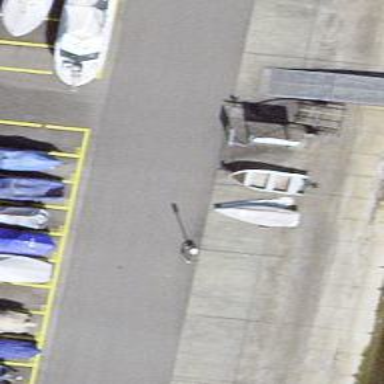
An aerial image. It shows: Slipway on leisure land.